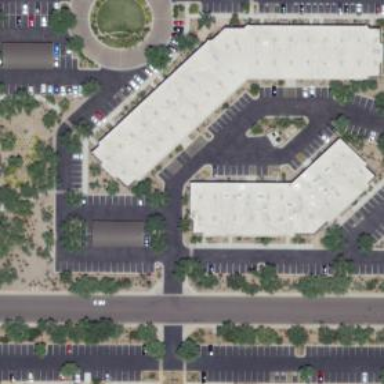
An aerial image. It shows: Building.